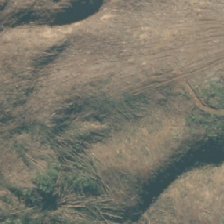
Land cover: harvested_forest